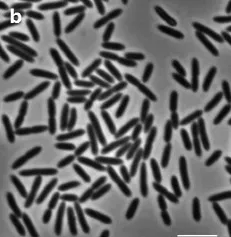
Phase-contrast micrographs of 10.1601/nm.5116
10.1601/strainfinder?urlappend=%3Fid%3DNRRL+B-23460 and 10.1601/nm.5156
10.1601/strainfinder?urlappend=%3Fid%3DNRRL+B-4156. B; Depicts 10.1601/nm.5156
10.1601/strainfinder?urlappend=%3Fid%3DNRRL+B-4156 cells grown in 10.1601/strainfinder?urlappend=%3Fid%3DTSB+for+24 hr. At 37. C. Scale bars represent 5 mum.
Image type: pathology (gram)